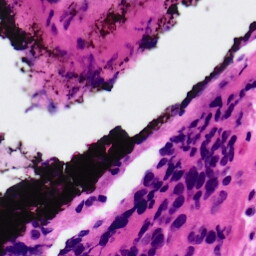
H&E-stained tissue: Ovarian